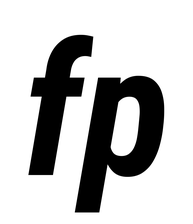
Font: Roboto-Italic_Condensed_Bold_Italic